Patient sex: M
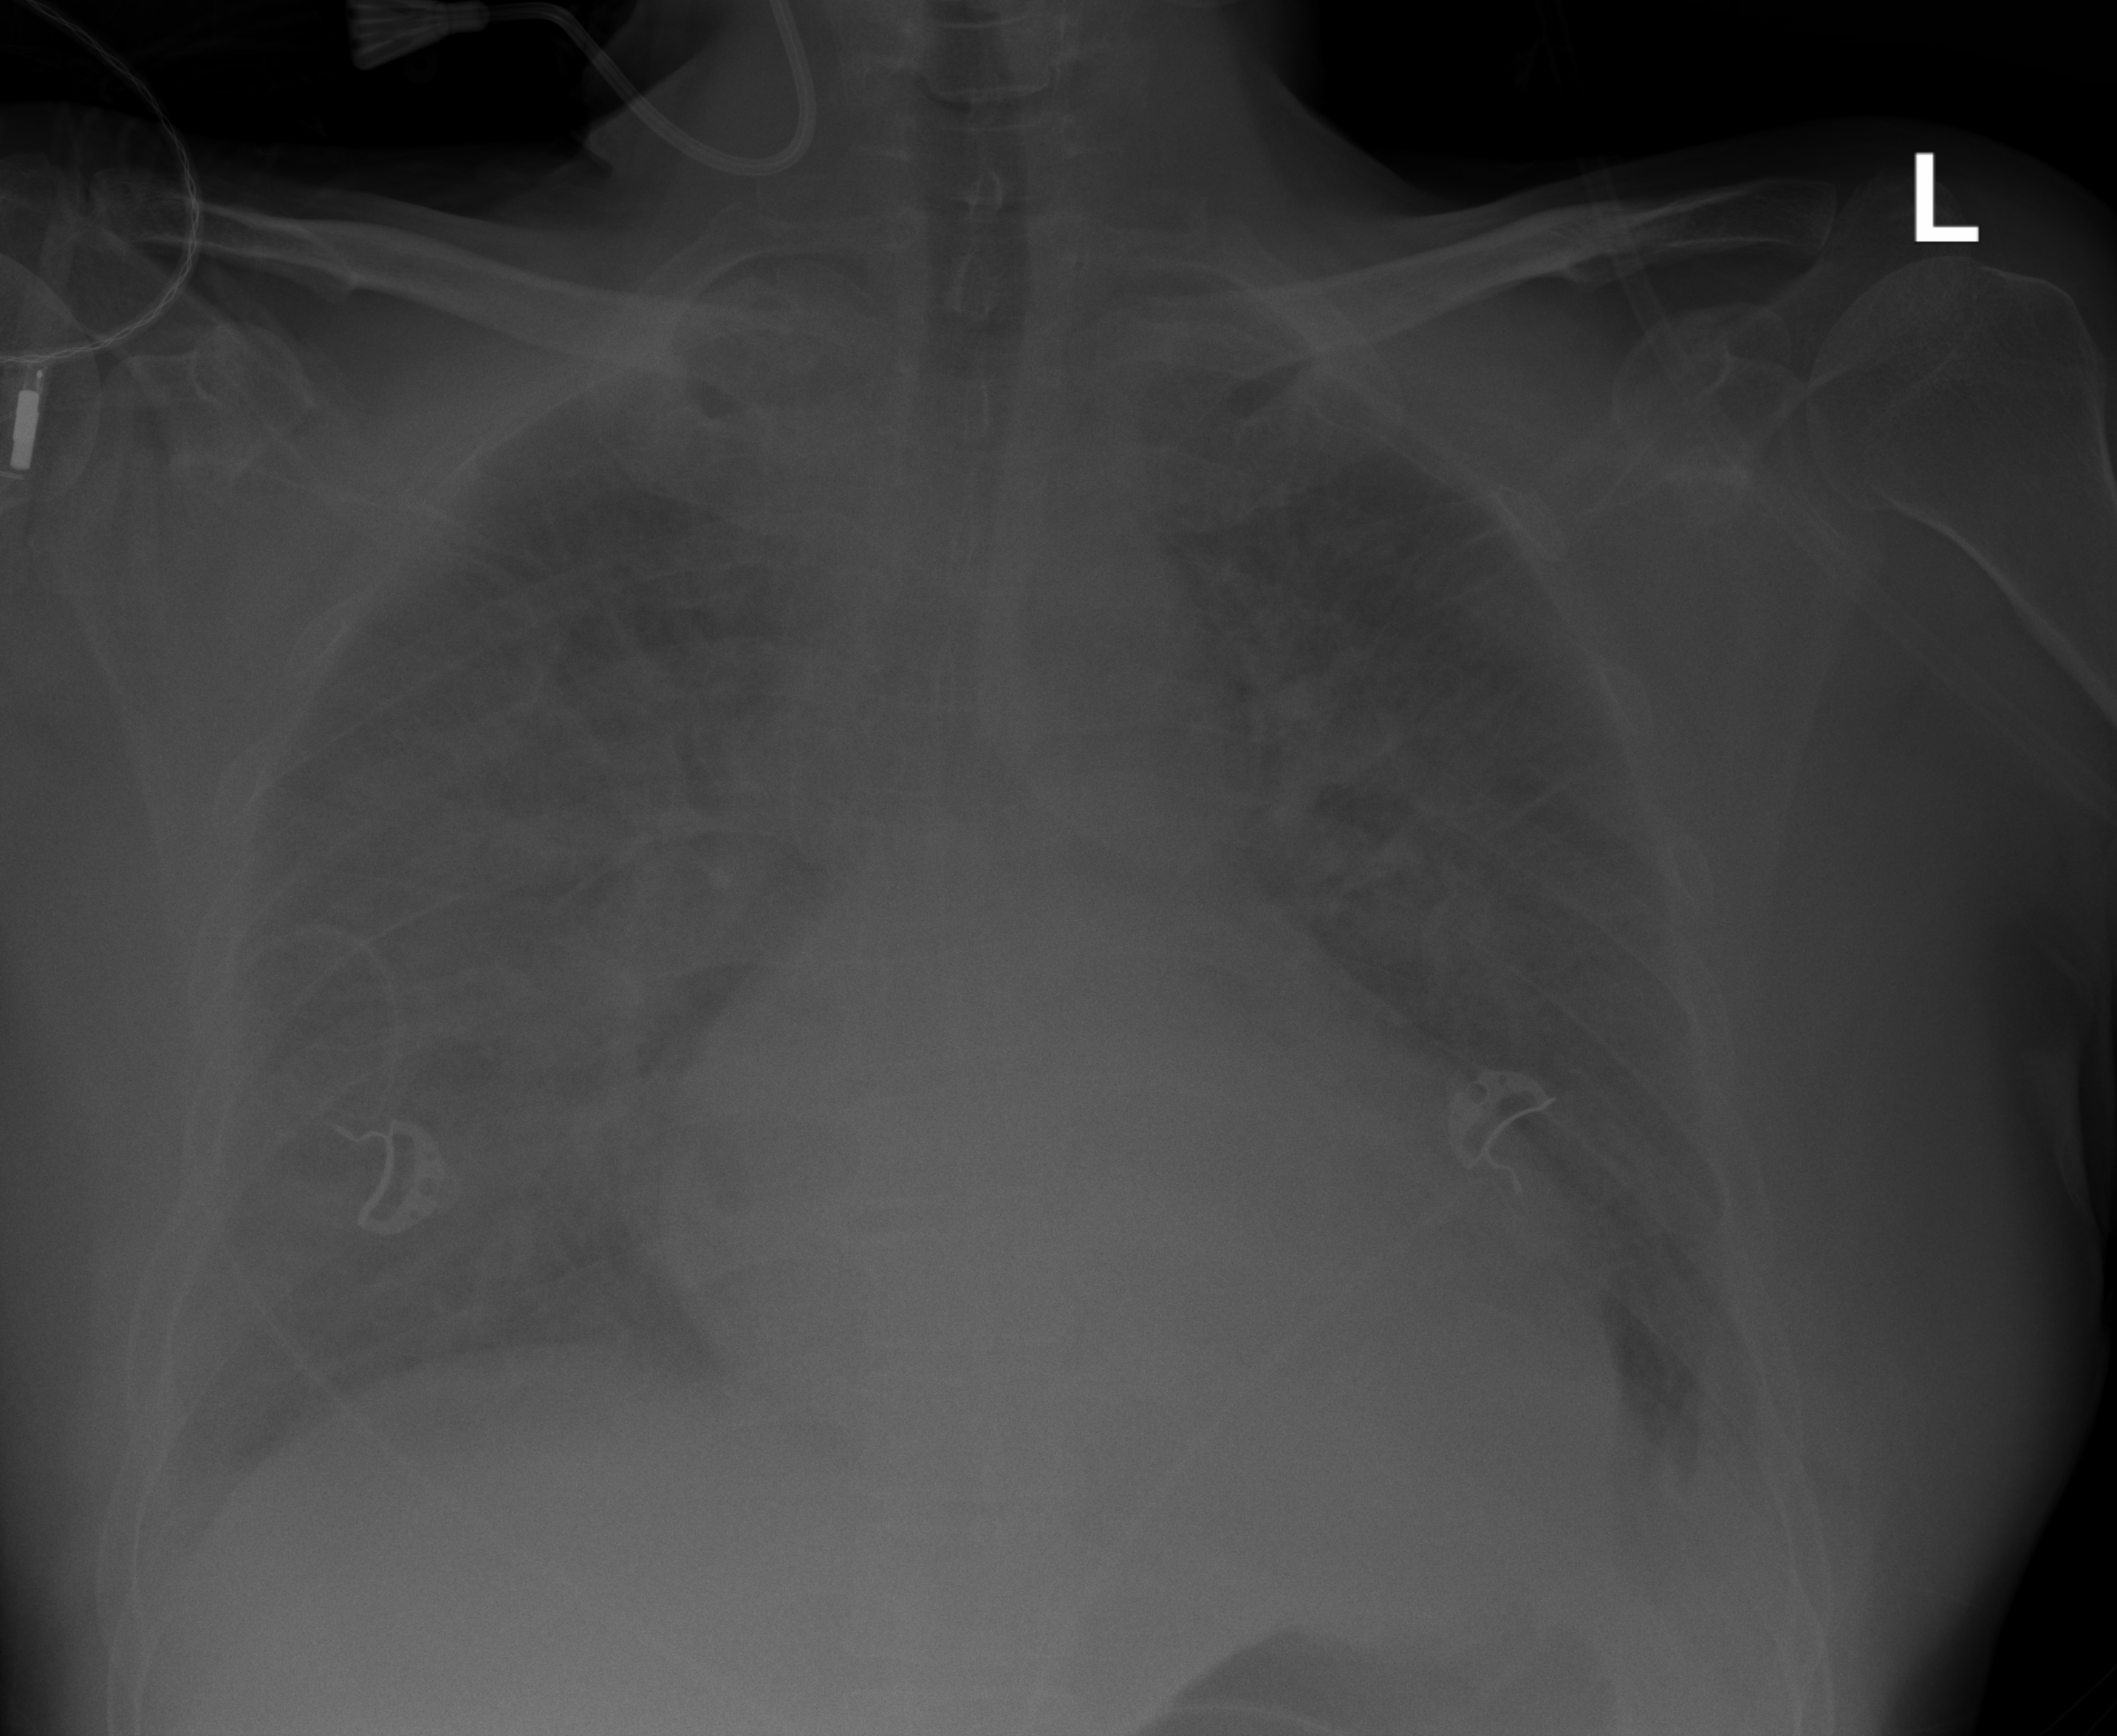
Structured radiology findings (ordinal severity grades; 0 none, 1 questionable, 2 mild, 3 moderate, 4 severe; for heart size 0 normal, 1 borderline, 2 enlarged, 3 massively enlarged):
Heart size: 2
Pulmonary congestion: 2
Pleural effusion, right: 4
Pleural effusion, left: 4
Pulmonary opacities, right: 3
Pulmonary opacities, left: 2
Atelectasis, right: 3
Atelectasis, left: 3